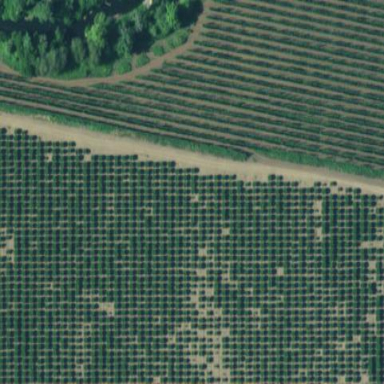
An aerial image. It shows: Orchard.